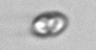
Label: Dinophyceae